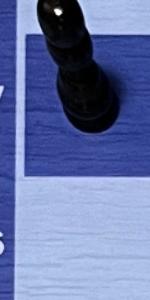
Label: Empty